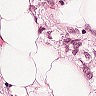
Metastatic tissue present: yes